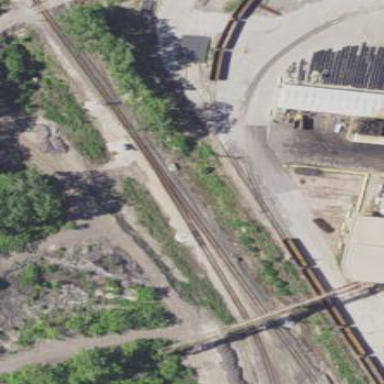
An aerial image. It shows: Railway junction area used for railway purposes.